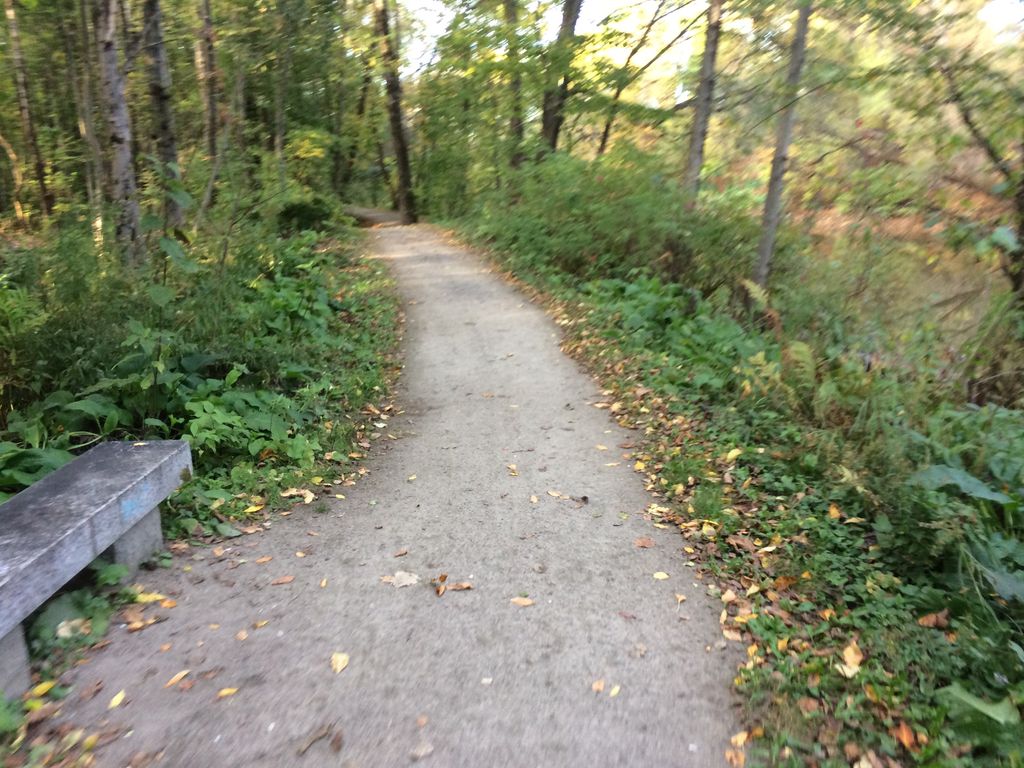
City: quebec_city